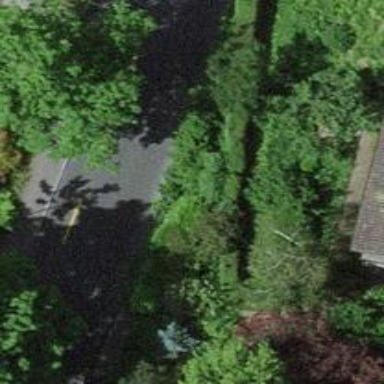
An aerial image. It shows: Retaining wall.